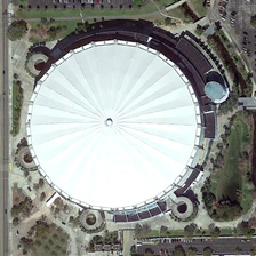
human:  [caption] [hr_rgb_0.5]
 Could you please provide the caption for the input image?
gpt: a oval white building with several circular buildings is standing at the corner of two vertically crossed roads  around which are three parking lots and lawns .

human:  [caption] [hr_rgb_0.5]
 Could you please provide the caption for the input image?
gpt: a light white is surrounded by the freeway and paking lots .

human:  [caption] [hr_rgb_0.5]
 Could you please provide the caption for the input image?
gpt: a center with a white round top is surrounded by roads .

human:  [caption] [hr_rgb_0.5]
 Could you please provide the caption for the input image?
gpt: a oval white building with several circle buildings is standing at the corner of two vertically crossed roads  around which are three parking lots and lawns .

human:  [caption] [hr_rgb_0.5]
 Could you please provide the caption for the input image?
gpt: a white circle center building is surrounded by several parking lots and some sparsely distributed green trees .